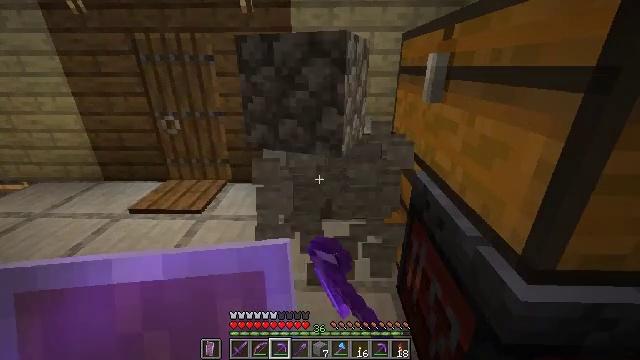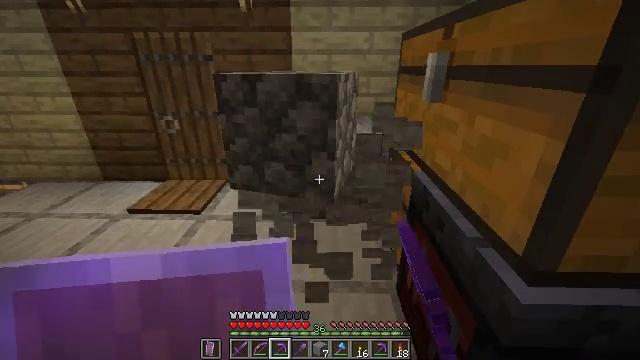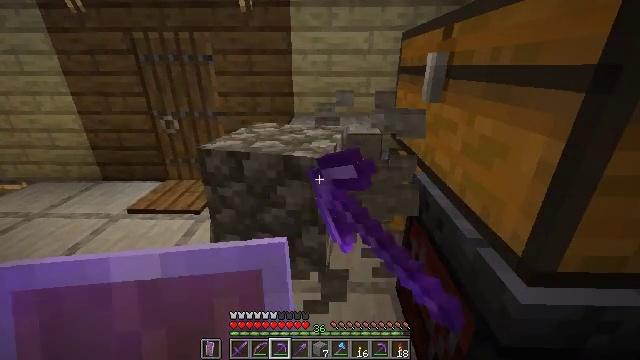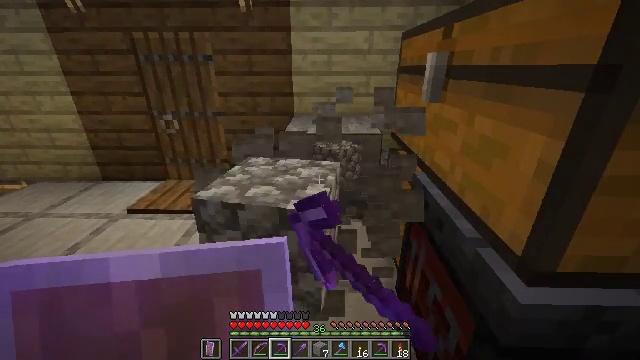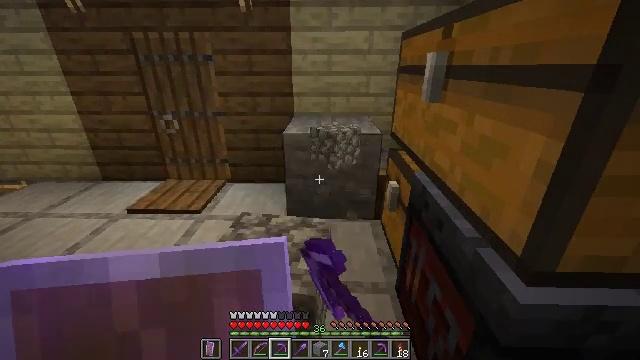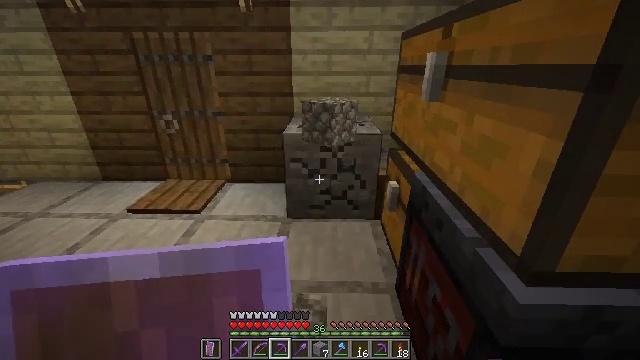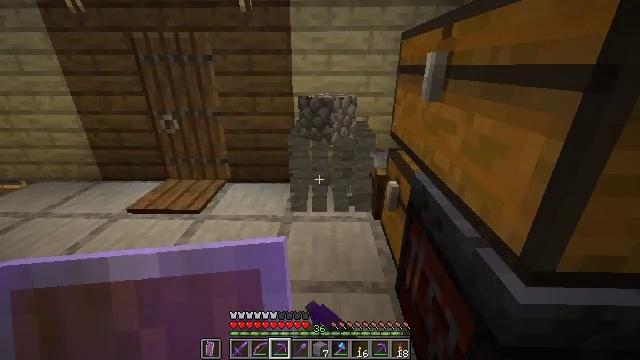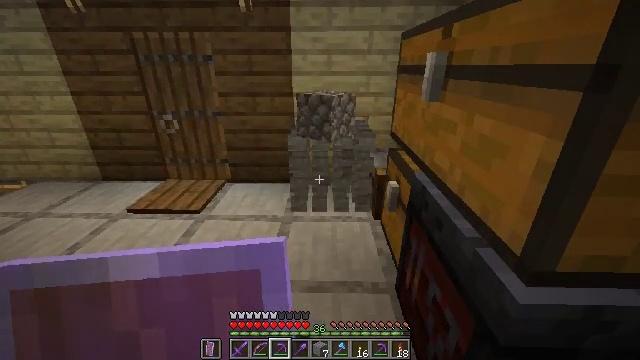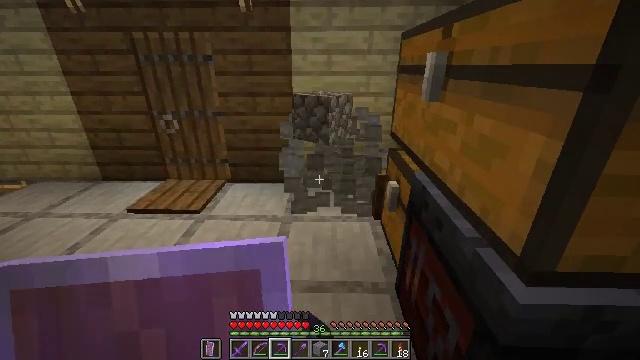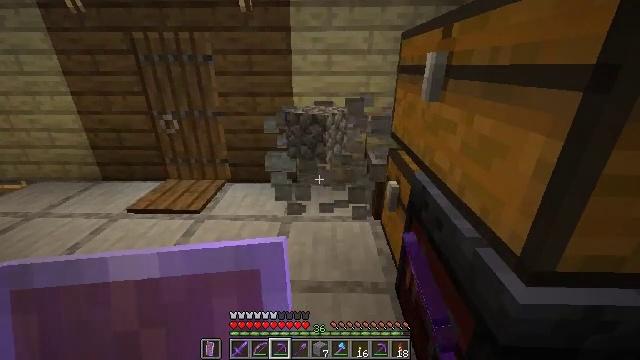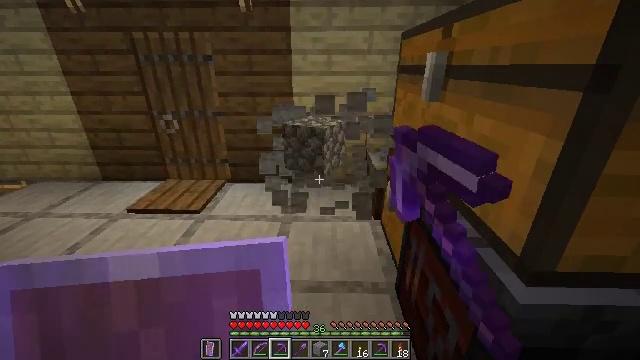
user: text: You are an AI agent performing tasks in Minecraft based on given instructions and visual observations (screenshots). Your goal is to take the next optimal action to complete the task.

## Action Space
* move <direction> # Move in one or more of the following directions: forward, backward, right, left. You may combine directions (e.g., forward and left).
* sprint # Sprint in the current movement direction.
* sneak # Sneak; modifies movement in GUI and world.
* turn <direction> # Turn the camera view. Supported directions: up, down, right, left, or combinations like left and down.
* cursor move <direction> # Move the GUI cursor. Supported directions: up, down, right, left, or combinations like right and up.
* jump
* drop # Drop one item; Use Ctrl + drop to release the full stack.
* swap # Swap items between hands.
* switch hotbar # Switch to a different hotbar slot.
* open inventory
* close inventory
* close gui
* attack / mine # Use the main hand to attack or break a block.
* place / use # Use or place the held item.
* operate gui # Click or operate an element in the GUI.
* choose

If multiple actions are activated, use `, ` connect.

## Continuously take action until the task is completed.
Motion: motion action
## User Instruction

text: Dig up the stone with a tool.
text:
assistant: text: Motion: attack / mine
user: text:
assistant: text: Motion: attack / mine
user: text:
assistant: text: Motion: attack / mine
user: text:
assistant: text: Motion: attack / mine
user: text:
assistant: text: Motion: attack / mine
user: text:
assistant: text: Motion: attack / mine
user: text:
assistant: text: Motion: attack / mine
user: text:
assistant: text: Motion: attack / mine
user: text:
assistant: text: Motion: attack / mine
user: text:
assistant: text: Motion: attack / mine
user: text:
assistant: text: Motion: no_op